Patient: sex F, age 78
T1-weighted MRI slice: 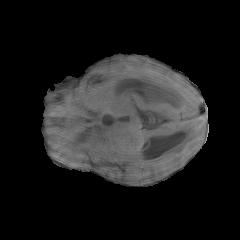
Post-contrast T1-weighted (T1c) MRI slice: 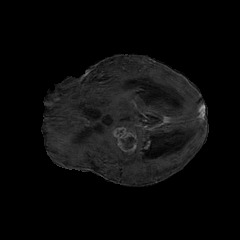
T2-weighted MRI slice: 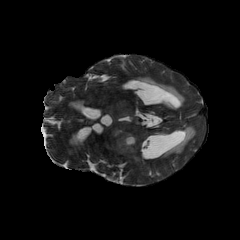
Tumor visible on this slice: yes
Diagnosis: Glioblastoma, IDH-wildtype
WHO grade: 4